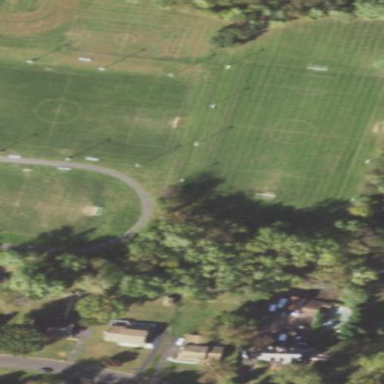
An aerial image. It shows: Soccer pitch for outdoor sports and leisure activities.